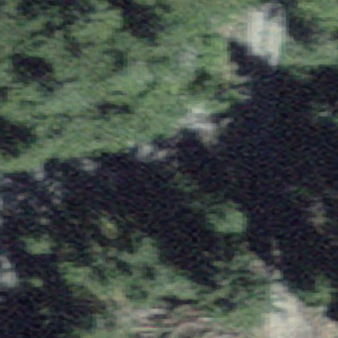
Label: other